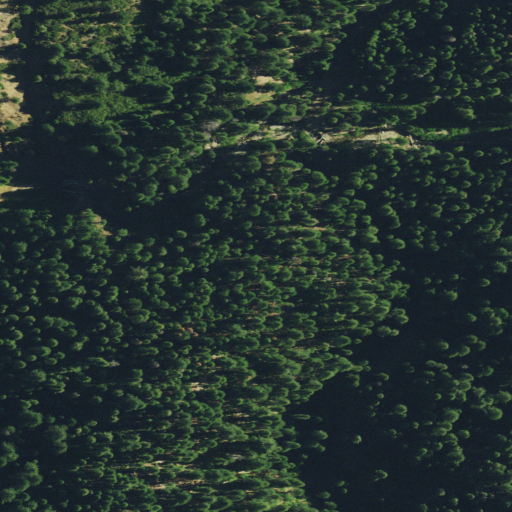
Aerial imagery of valley in California named Tennessee Ravine containing evergreen forest and shrub